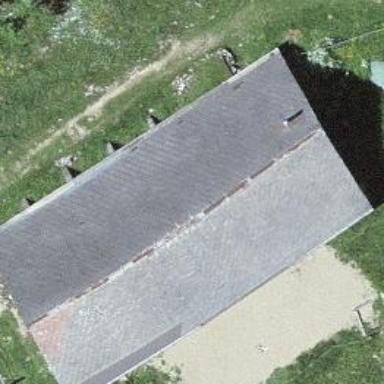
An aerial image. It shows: Cabin.